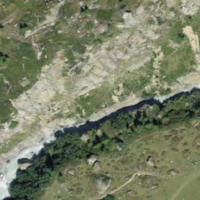
EUNIS habitat code: 23
Species observed at this site:
Arnica montana
Parnassius apollo